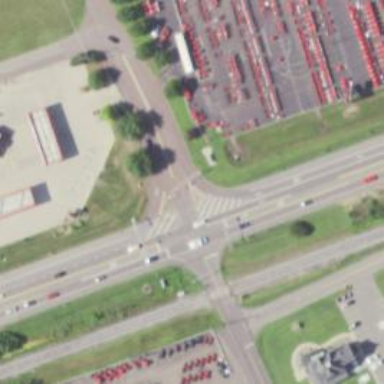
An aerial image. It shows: Asphalt road designated for service vehicles.